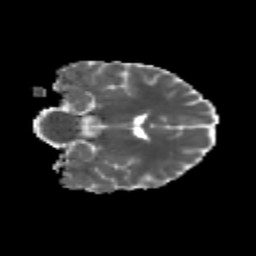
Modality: MD
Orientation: coronal
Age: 24
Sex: female
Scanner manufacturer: siemens
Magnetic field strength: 3 T
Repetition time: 3.5 s
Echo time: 0.113 s